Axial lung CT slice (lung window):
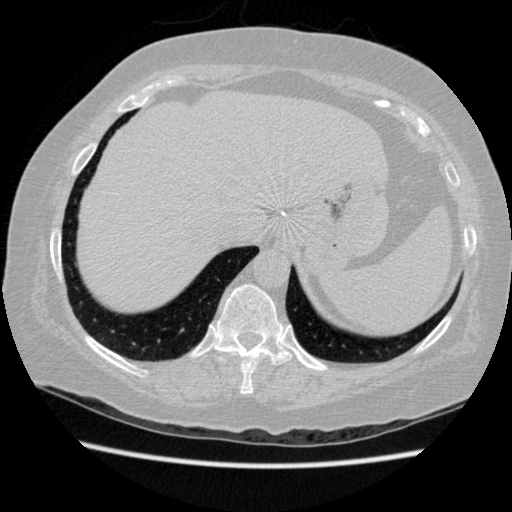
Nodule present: no